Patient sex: F
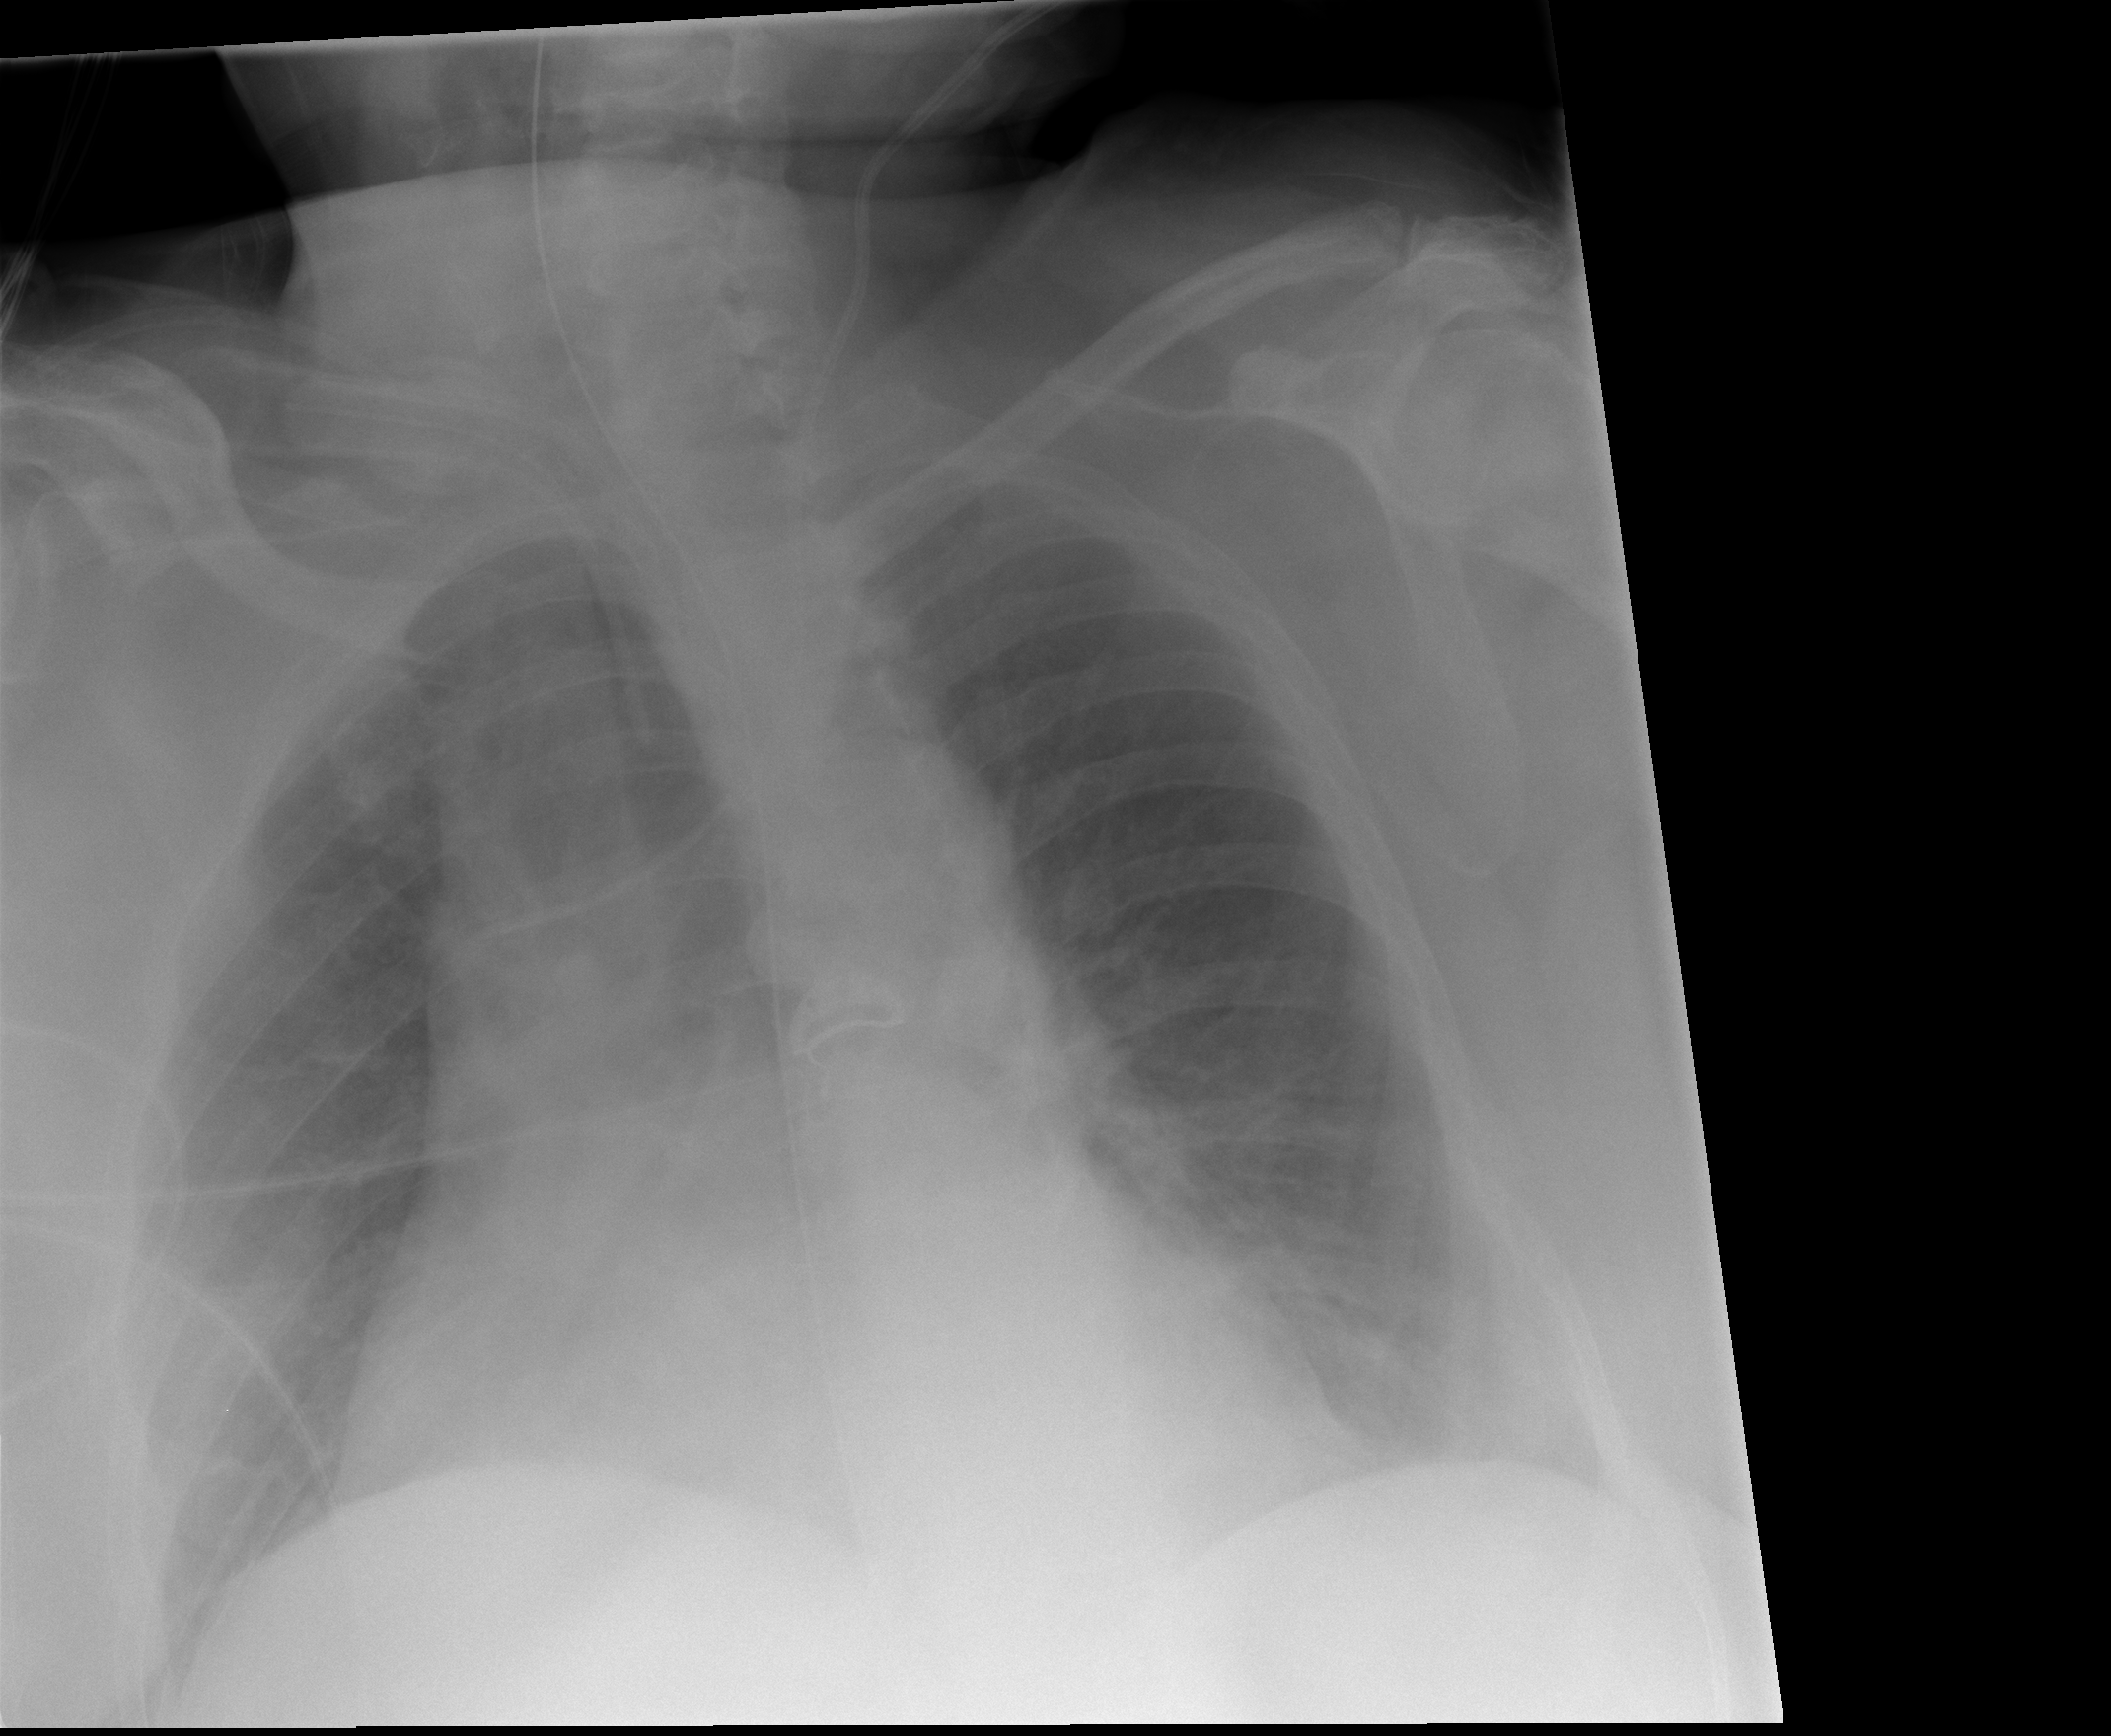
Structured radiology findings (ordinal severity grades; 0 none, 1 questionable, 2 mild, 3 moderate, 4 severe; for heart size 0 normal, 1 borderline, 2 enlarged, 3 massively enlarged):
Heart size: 2
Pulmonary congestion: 0
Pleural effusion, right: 1
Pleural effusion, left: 1
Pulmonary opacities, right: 1
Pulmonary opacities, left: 0
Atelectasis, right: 0
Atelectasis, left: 2